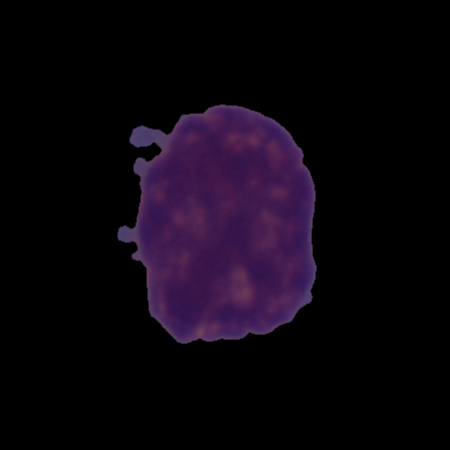
Label: cancer